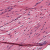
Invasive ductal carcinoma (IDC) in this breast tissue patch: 0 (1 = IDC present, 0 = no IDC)